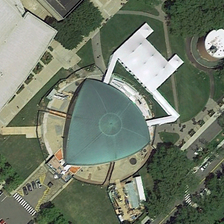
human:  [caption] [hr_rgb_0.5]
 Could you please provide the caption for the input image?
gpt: some green trees and a building are around a building .

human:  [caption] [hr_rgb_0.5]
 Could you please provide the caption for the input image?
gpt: some green trees and a building are around a building .

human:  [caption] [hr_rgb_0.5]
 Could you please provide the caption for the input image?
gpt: some green trees and a building are around a building .

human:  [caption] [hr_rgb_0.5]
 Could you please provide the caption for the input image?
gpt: some green trees and a building are around a building .

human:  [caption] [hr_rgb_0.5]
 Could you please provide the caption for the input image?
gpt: some green trees and a building are around a building .